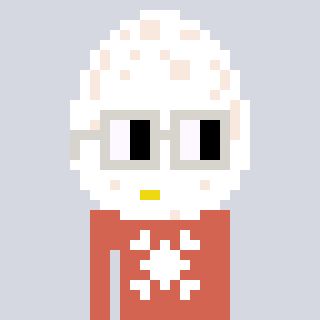
a pixel art character with square light gray glasses, a egg-shaped head and a peachy-colored body on a cool background